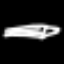
Label: pencil